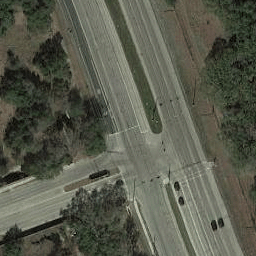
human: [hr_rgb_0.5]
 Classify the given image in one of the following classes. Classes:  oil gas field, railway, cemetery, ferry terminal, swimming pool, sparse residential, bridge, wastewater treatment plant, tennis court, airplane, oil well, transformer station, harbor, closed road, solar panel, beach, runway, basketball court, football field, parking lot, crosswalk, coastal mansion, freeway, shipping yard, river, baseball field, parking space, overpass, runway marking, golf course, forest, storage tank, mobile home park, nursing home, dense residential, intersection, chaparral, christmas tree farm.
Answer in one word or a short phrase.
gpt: intersection